Question: my question is hard to explain in text, but easy in screenshot :)
When i click on lane, which value in string.xml Android Studio show to user what is there. Something like this:

My question is: how to hide again this text in Anrdoid Studio ?
Thanks for your answers.
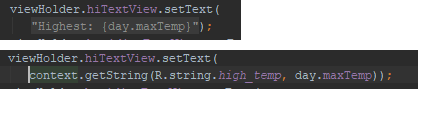
Answer: That is called 'Folding' and is by default set to shortcuts:
for expanding use 'ctrl+"+"'
for collapsing use 'ctrl+"-"'
you can change these shortcuts in 'File -> Settings -> Keymap -> folding'
this can also be done with the arrows on the side.
Hope this was helpful.